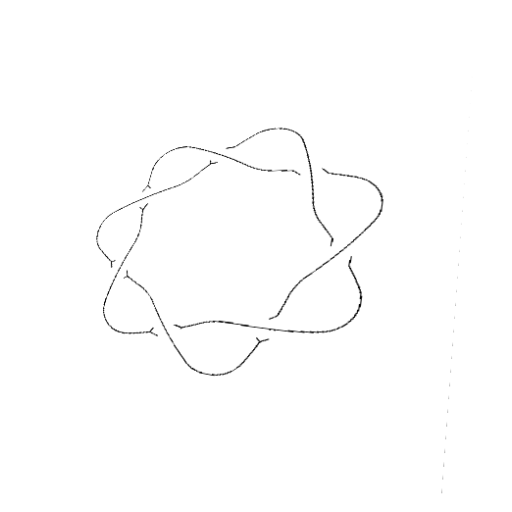
Crossing number: 7